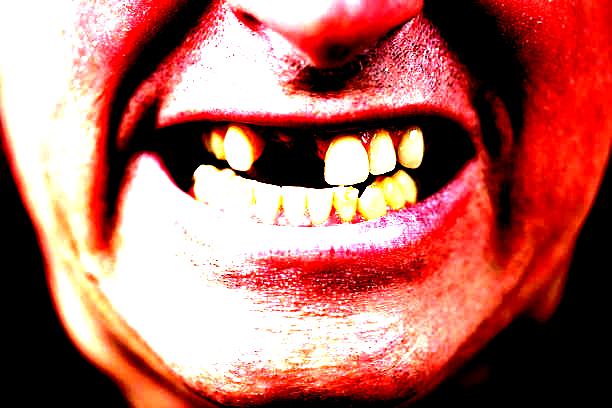
Condition: hypodontia